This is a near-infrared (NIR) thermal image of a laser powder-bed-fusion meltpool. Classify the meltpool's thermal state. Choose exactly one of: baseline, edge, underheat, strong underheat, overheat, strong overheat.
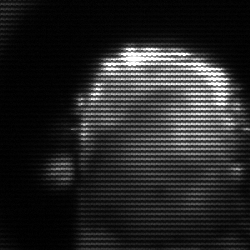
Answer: baseline